Aerial crown-view tile of a tropical tree (Barro Colorado Island, Panama), acquired 20240918:
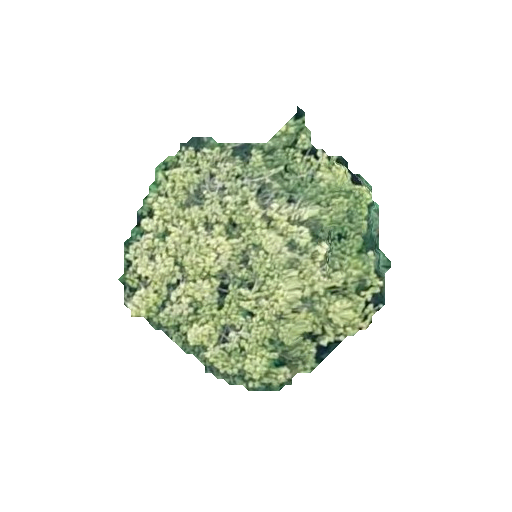
Species: Zanthoxylum ekmanii
GBIF accepted scientific name: Zanthoxylum ekmanii
Crown area: 79.417 m²